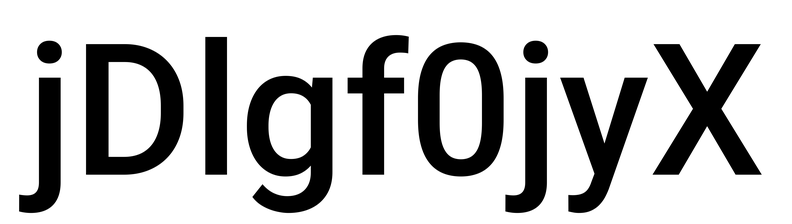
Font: Roboto_Medium